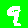
Digit: 9